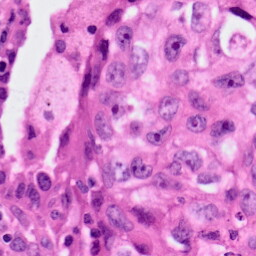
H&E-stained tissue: Lung